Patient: sex F, age 43
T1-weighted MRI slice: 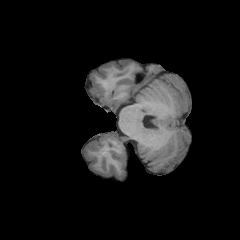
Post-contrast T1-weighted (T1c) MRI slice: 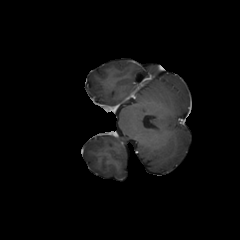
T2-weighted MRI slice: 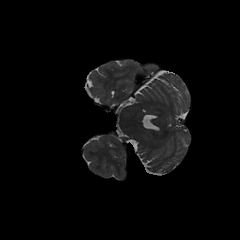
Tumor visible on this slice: no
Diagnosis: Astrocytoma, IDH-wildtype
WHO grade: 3